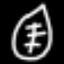
Label: leaf